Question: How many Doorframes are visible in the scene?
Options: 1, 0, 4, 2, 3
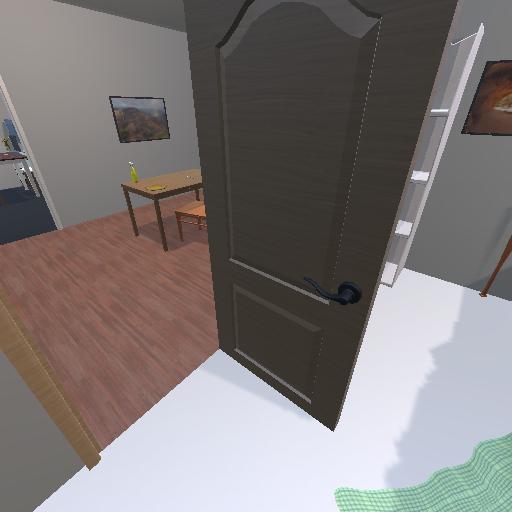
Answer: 1